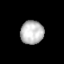
Tissue: lung
Cell type: Endothelial cells
Senescence score: 0.5639
Nuclear area (px): 541
Mean DAPI intensity: 185.499